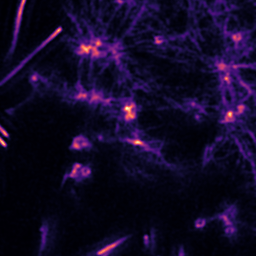
Label: Super-resolution F-actin image